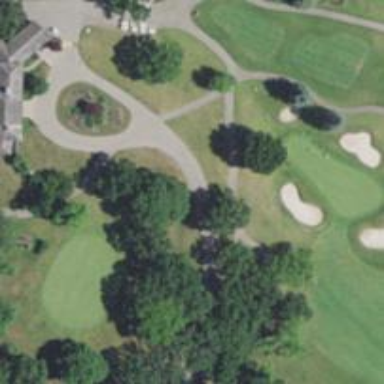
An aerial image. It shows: Pathway for golfing.